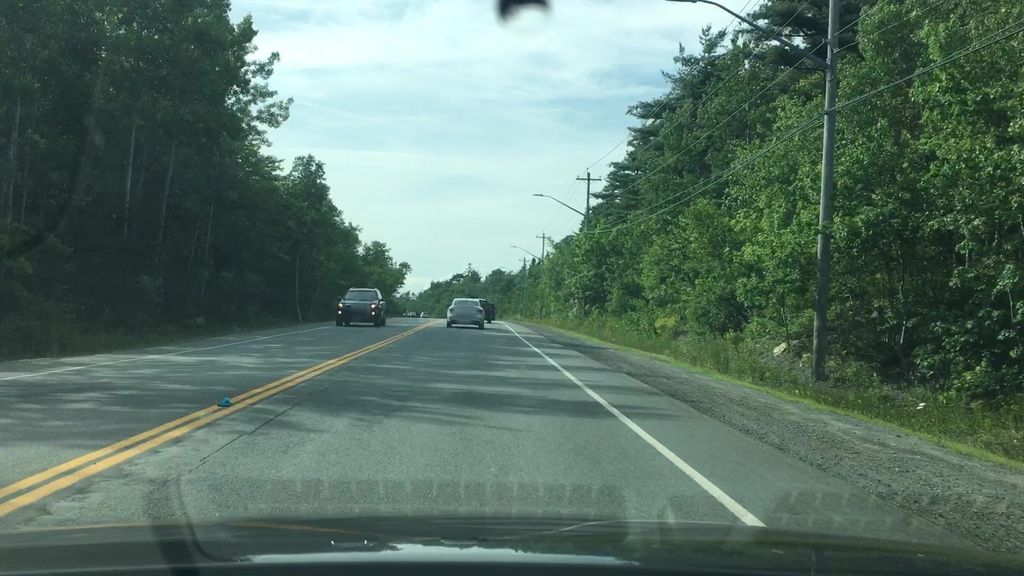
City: halifax